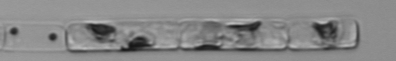
Label: Guinardia_delicatula_TAG_internal_parasite